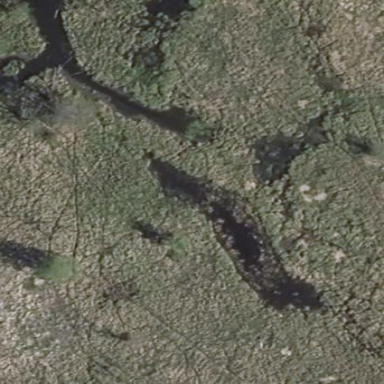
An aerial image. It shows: Natural oxbow water feature.